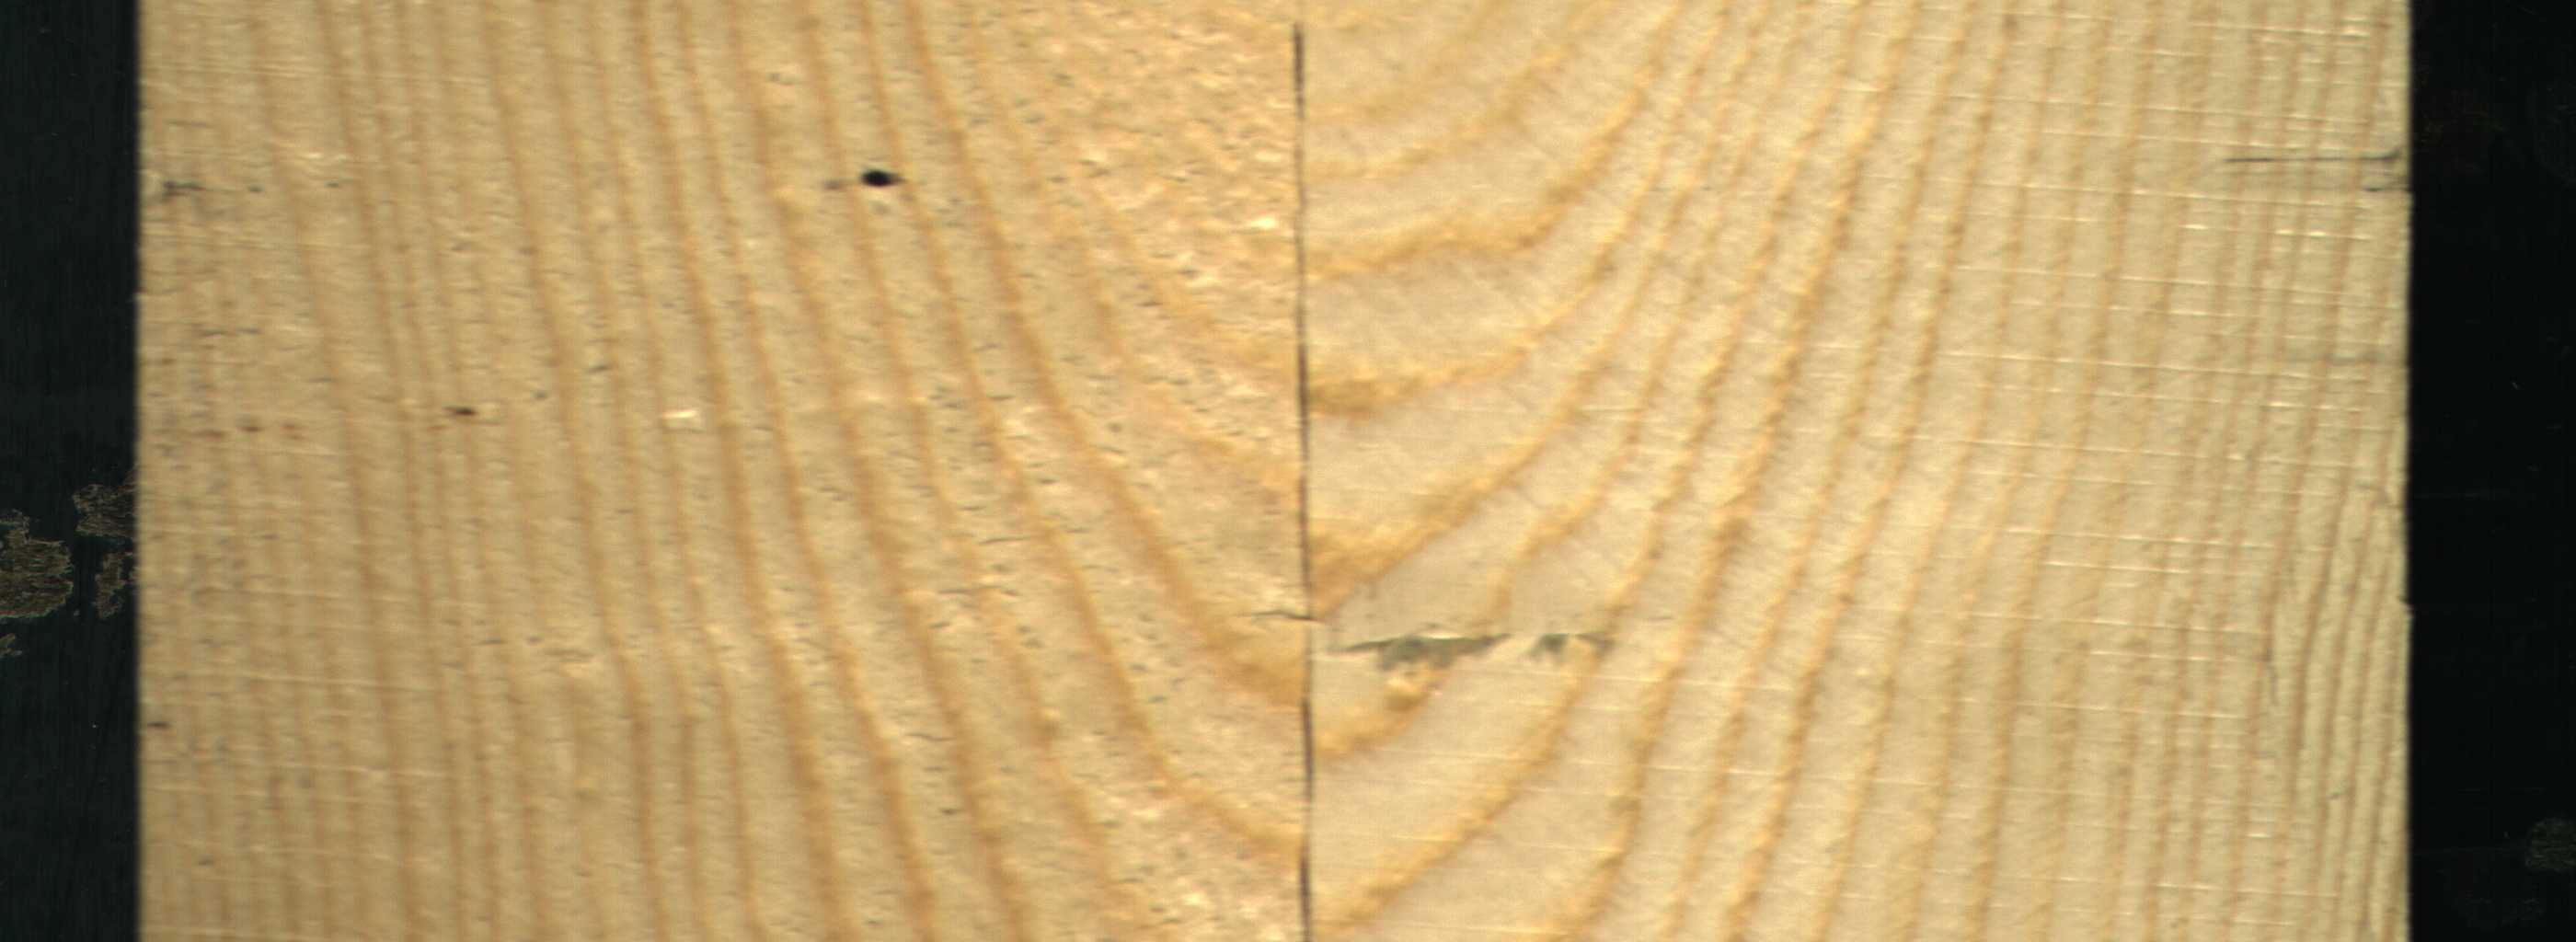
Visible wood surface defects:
Crack